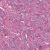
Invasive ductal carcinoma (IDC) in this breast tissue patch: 1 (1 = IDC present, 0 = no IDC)